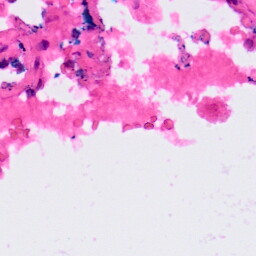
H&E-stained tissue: Lung